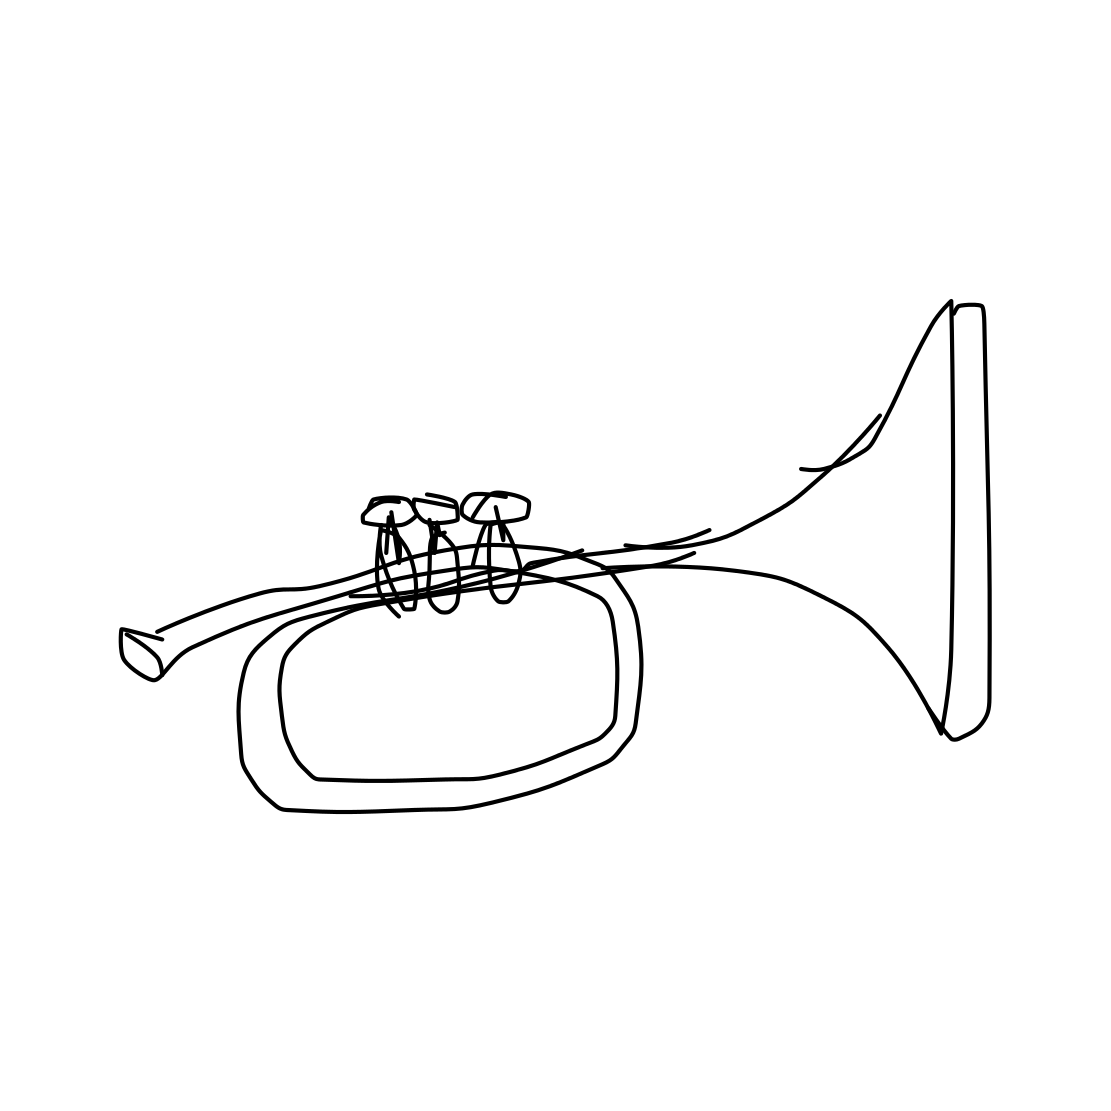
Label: trumpet